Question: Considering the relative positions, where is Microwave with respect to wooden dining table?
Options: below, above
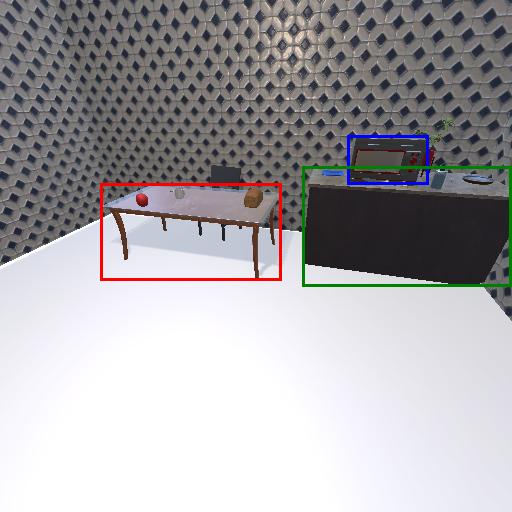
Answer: below